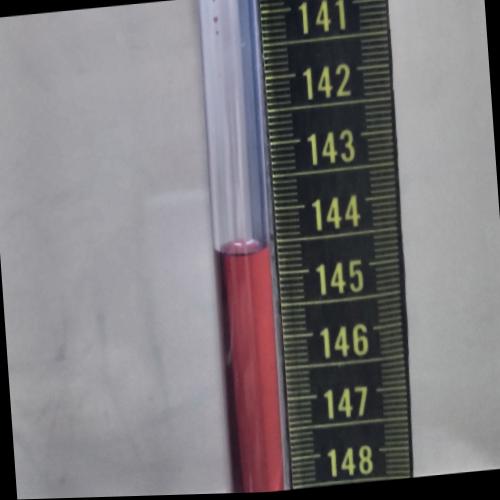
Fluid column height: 144.6 cm